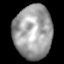
Tissue: lung
Cell type: Others
Senescence score: 0.1294
Nuclear area (px): 2014
Mean DAPI intensity: 158.657